Aerial crown-view tile of a tropical tree (Barro Colorado Island, Panama), acquired 20240813:
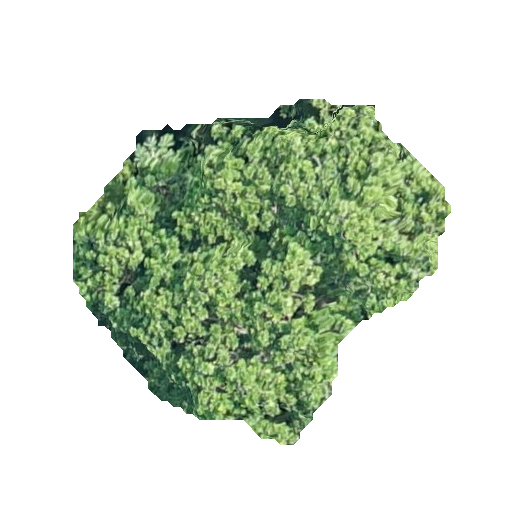
Species: Anacardium excelsum
GBIF accepted scientific name: Anacardium excelsum
Crown area: 129.47 m²